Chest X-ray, AP view. Patient: 28 years old, sex F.
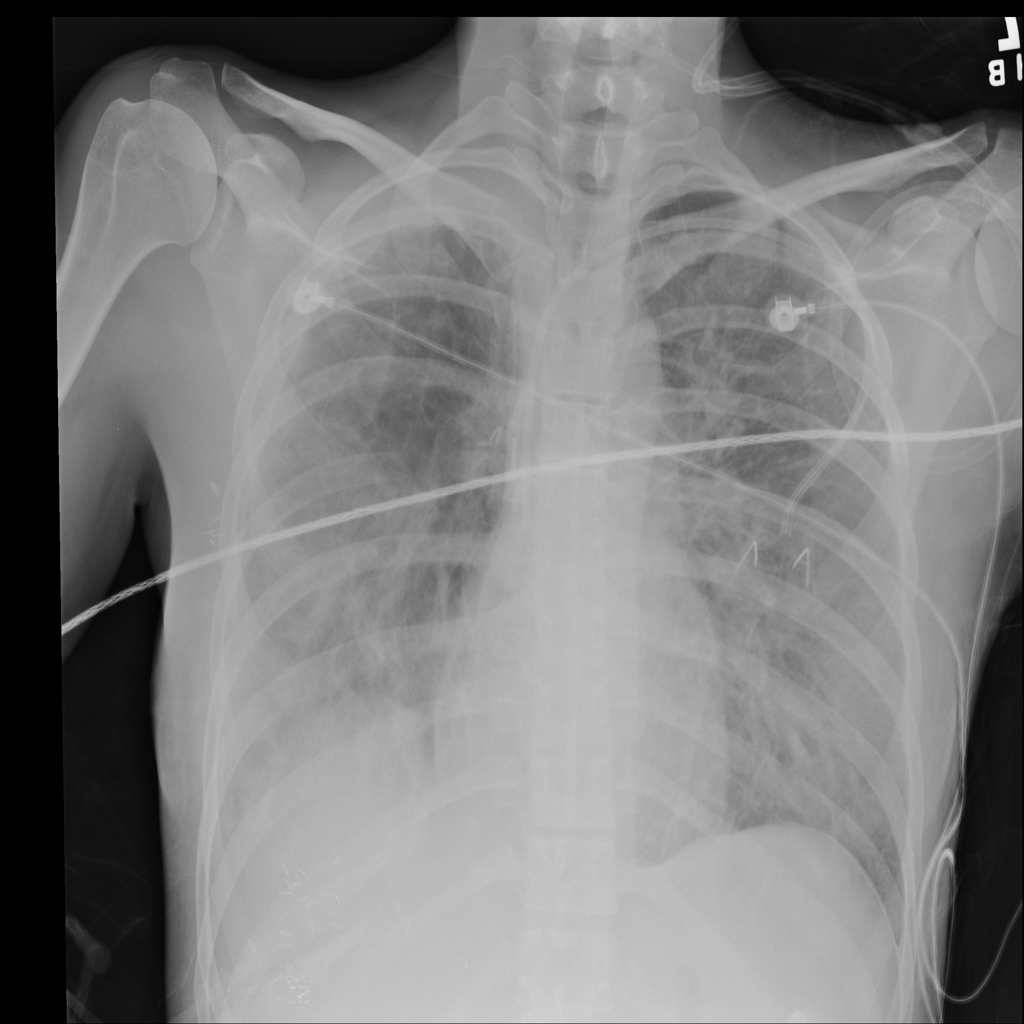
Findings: Edema